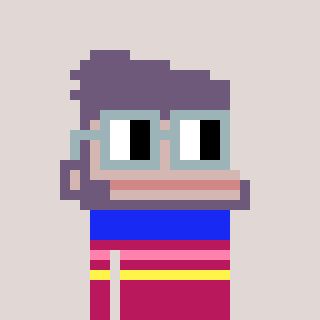
a pixel art character with square dark gray glasses, a ape-shaped head and a darkpink-colored body on a warm background